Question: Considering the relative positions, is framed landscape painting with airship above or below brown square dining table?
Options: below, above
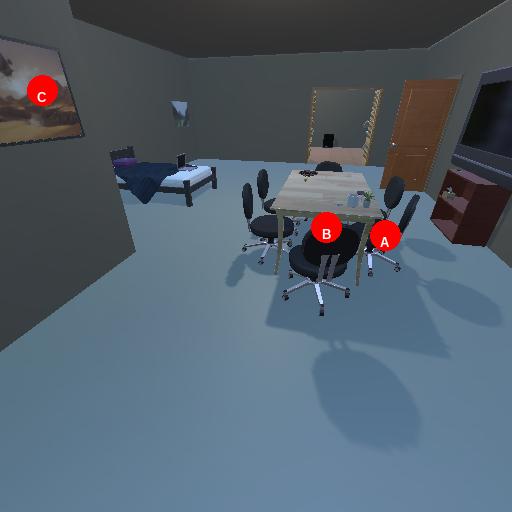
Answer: below